Question: I'm working on a map that has multiple markers on it. These markers use a custom icon.
Is there a way to add numbers to these icons ?
edit: here is an example of what I want to do

I want to generate these icons programmatically and add them to the map.
Thanks
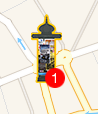
Answer: <URL>;'
<URL> would be helpful!
here is a link's snippet.
'''
Bitmap.Config conf = Bitmap.Config.ARGB_8888;
Bitmap bmp = Bitmap.createBitmap(200, 50, conf);
Canvas canvas = new Canvas(bmp);
canvas.drawText("TEXT", 0, 50, paint); // paint defines the text color, stroke width, size
mMap.addMarker(new MarkerOptions()
.position(clickedPosition)
//.icon(BitmapDescriptorFactory.fromResource(R.drawable.marker2))
.icon(BitmapDescriptorFactory.fromBitmap(bmp))
.anchor(0.5f, 1)
);
'''